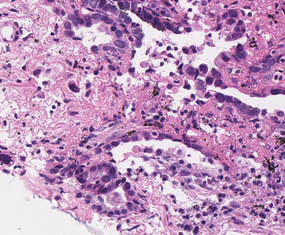
Tumor epithelial tissue: yes
Tumor-associated stroma tissue: yes
Normal tissue: no